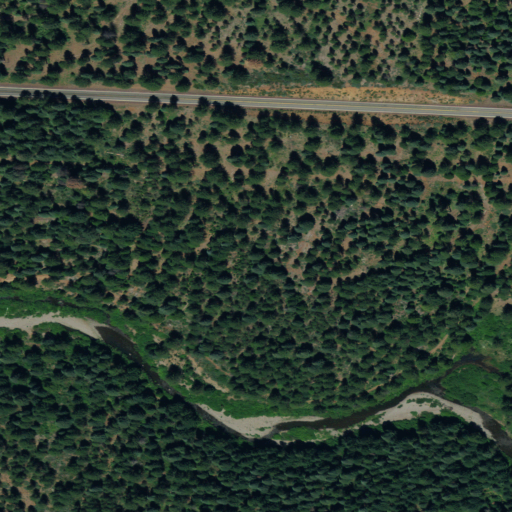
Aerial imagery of depression(s) in California named Skunk Hollow containing evergreen forest and open development